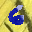
Label: 6